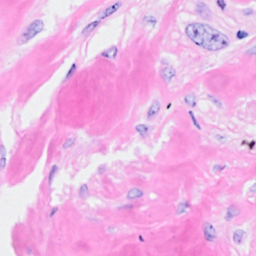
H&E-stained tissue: Breast